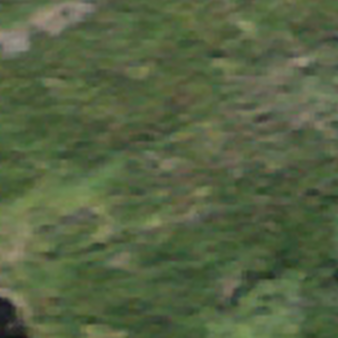
Label: other